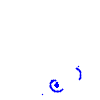
Particle: electron